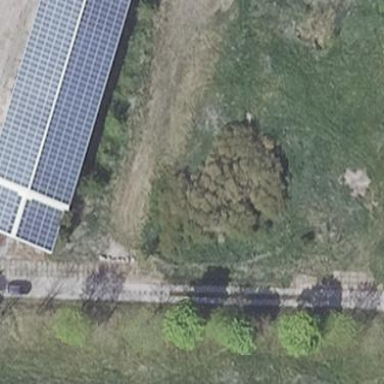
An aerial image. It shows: Building equipped with solar photovoltaic panel for generating electricity. The small installation is solar power generator.